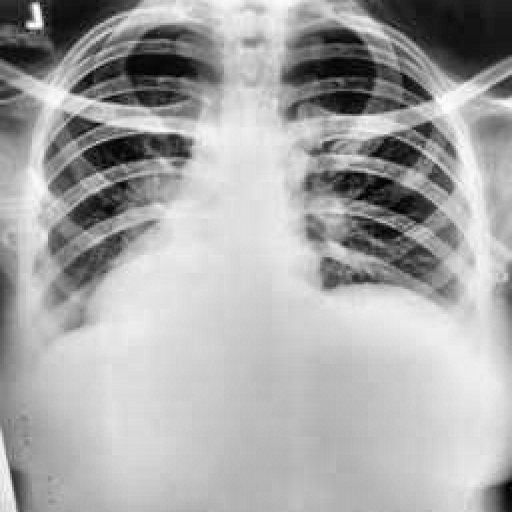
Finding: TUBERCULOSIS